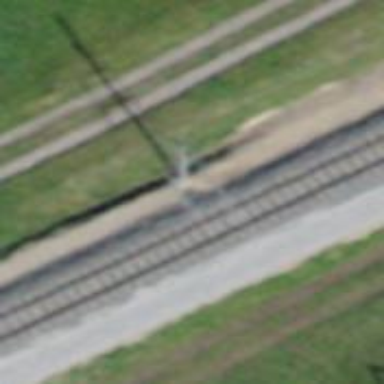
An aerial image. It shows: Power pole.